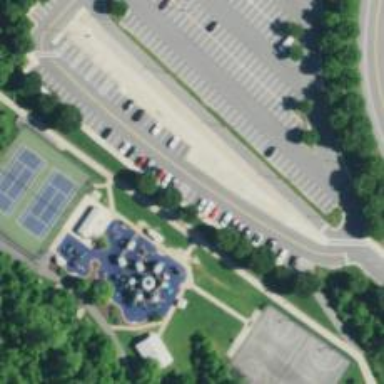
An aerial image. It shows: Parking space is available.